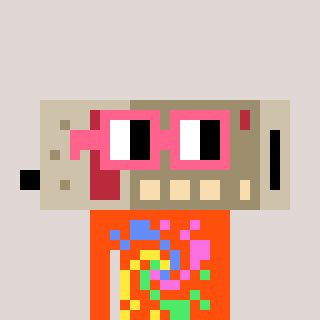
a pixel art character with square pink glasses, a cordless phone-shaped head and a orange-colored body on a warm background